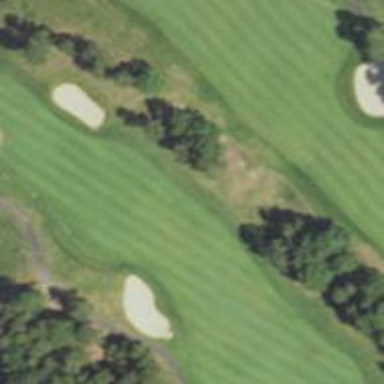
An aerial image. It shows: Golf hole.